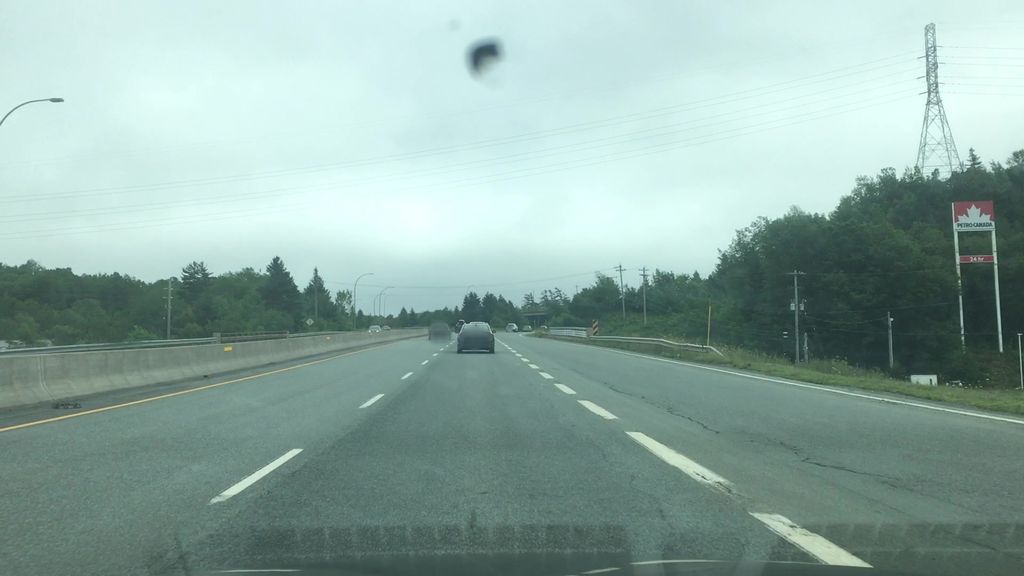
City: halifax